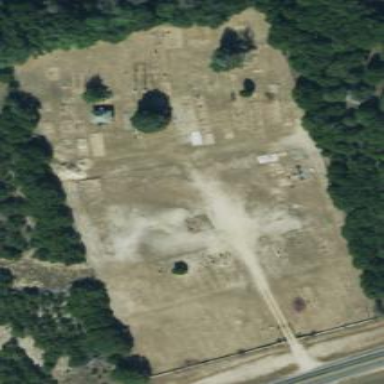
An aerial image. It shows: Cemetery.